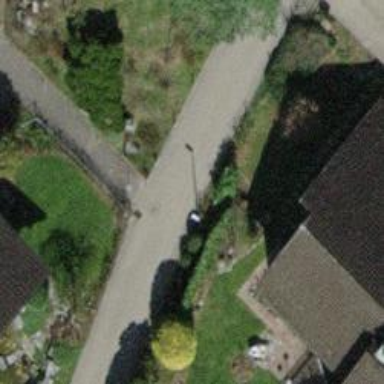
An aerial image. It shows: Bollard barrier.